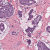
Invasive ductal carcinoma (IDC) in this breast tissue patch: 1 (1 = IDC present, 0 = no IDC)